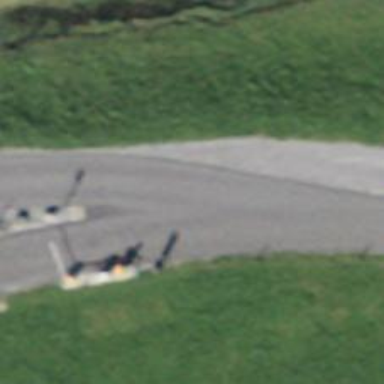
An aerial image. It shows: Lift gate barrier.